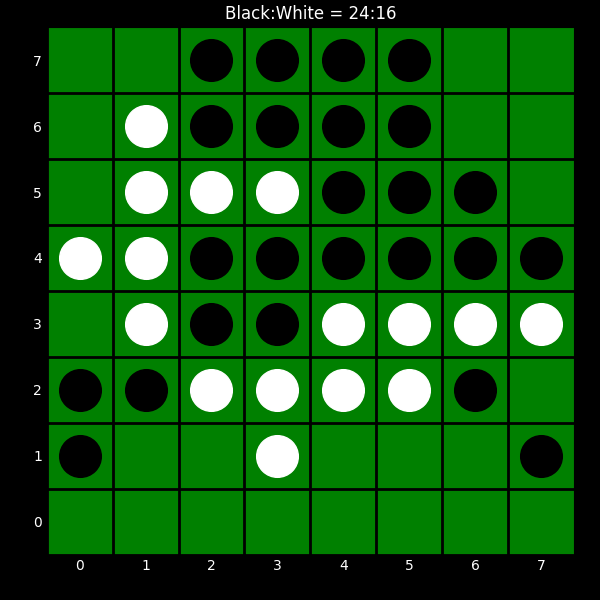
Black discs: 24
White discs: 16